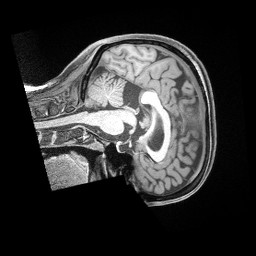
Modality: T1w
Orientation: sagittal
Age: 38
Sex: female
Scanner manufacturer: siemens
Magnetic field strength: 3 T
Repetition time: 2 s
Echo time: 0.00211 s